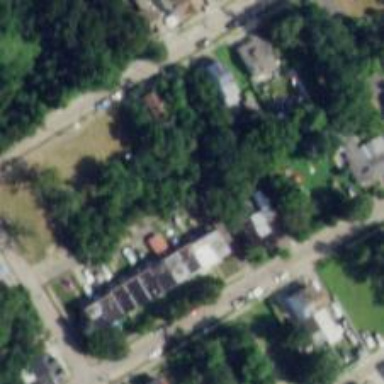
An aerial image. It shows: Alleyway designated as service road.